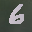
Label: 6